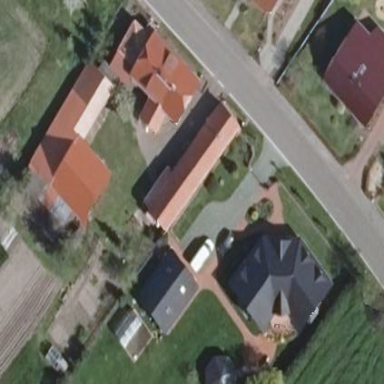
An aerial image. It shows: Building with gabled roof. The roof is red and oriented along the building.